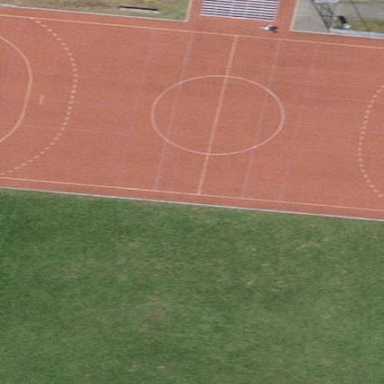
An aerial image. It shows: Multi-sport pitch on leisure land.